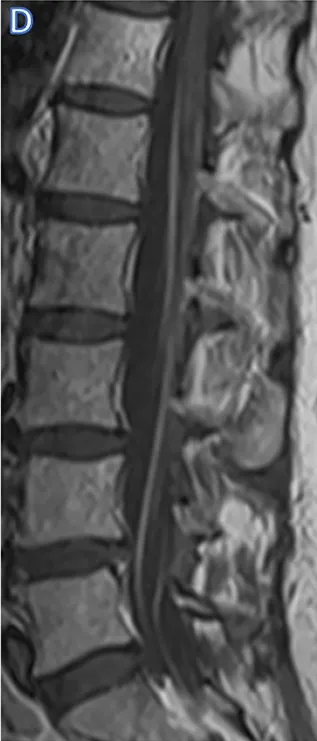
MR Imaging of case 2 (female, 63 yrs). T1w imaging showed discreet contrast enhancement of the anterior horns on axial imaging.
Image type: radiology (mri)